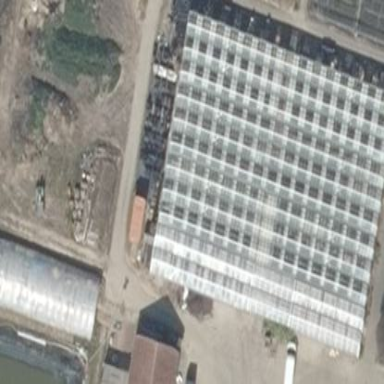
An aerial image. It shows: Area dedicated to greenhouse horticulture.